Milling tool wear sample.
Tool blade image: 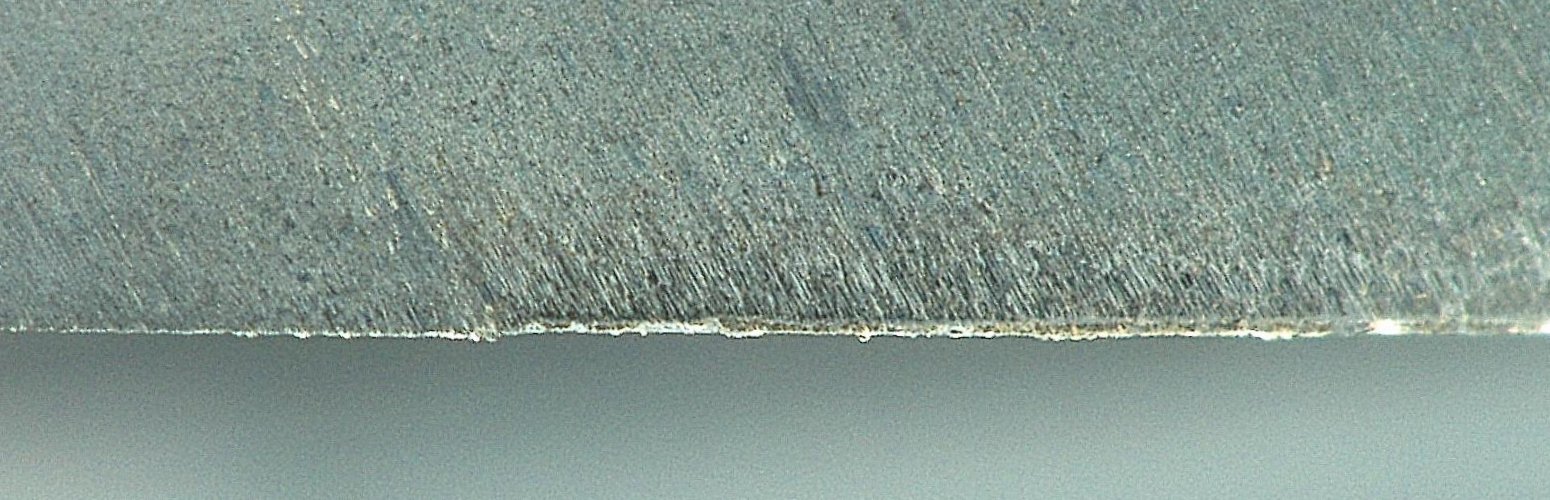
Chip image: 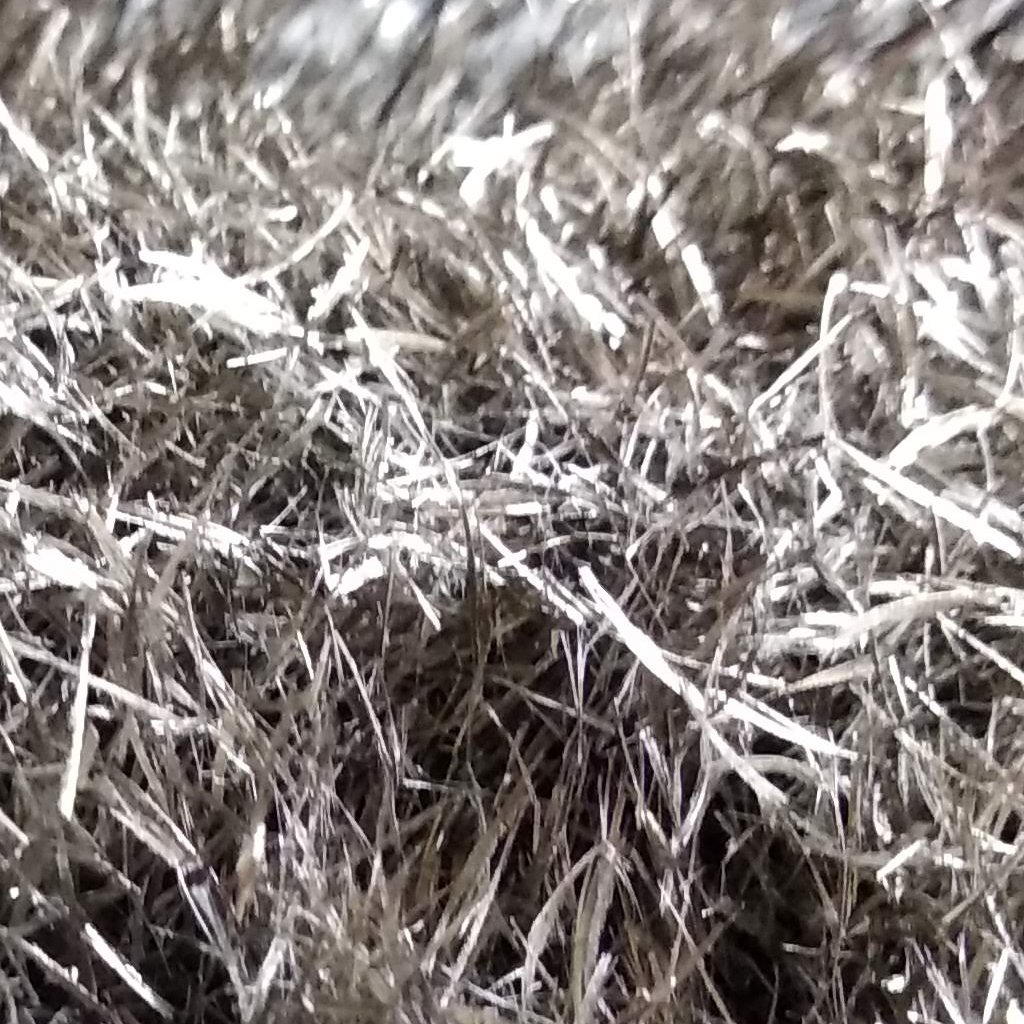
Workpiece image: 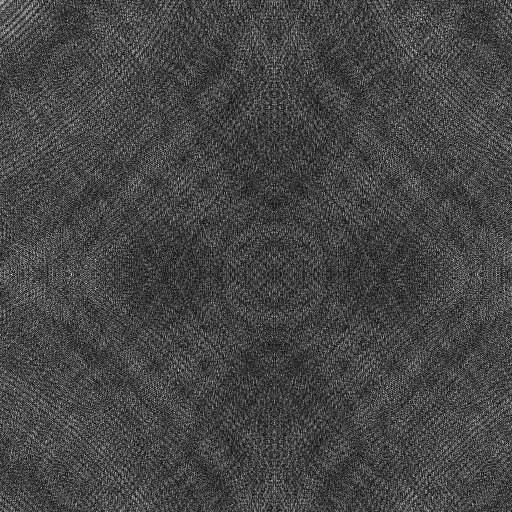
Tool wear state: sharp
Gaps: 0
Flank wear: 42.26
Overhang: 22.43
Force-signal Mel-spectrograms (X, Y, Z axes): 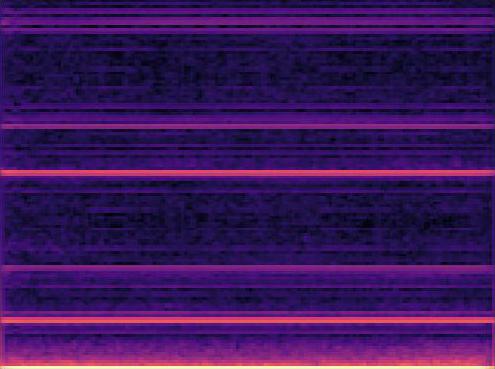 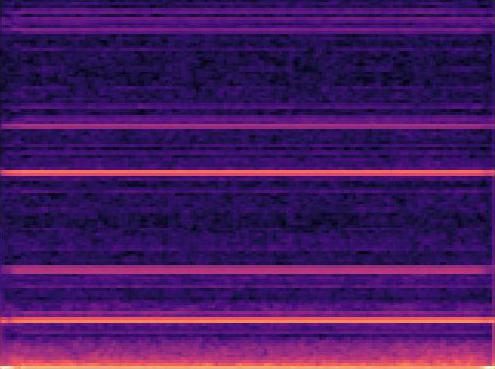 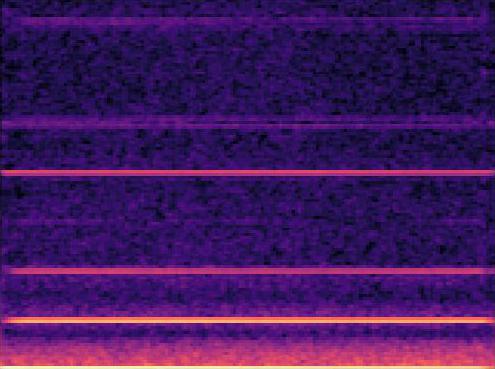
Force-signal scalograms (X, Y, Z axes): 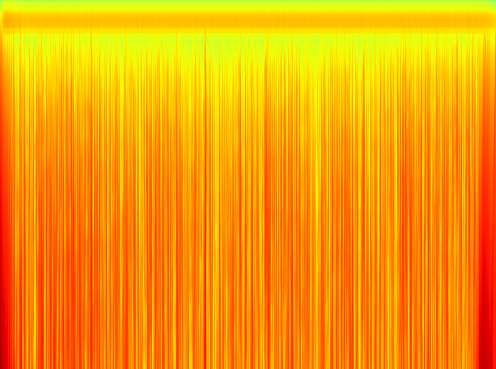 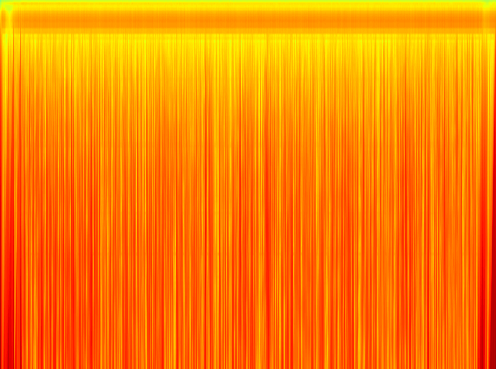 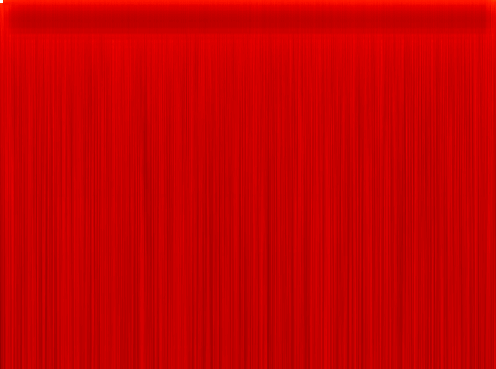
Force phase: initial_break_in_wear